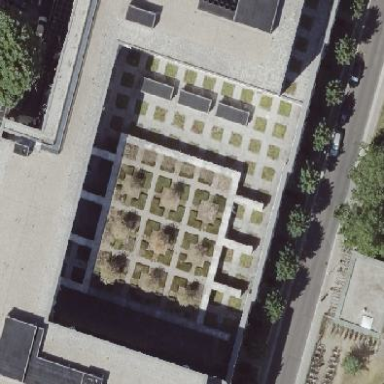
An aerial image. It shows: Building with flat white roof covered in green grass.